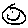
Label: smiley face